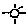
Label: sun